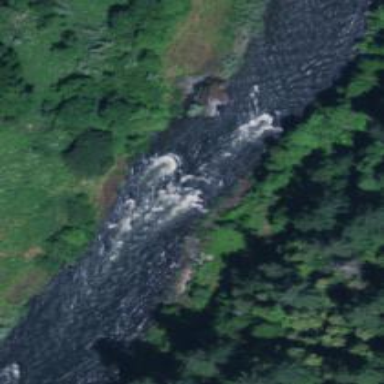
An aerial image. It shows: Rapids in the waterway.